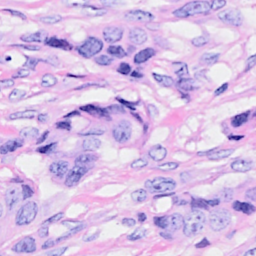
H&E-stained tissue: Breast